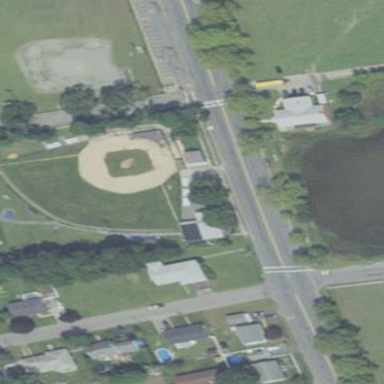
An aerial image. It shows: Baseball pitch for leisure and sports activities.